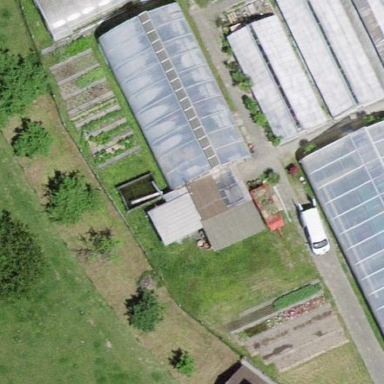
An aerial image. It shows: Greenhouse.